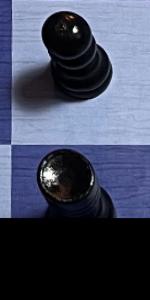
Label: Rook_Black